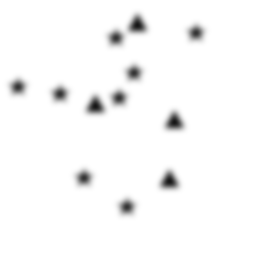
Squares: 0
Triangles: 4
Stars: 8
Total shapes: 12